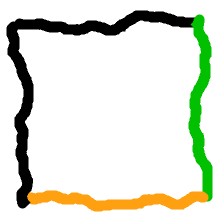
Shape: square